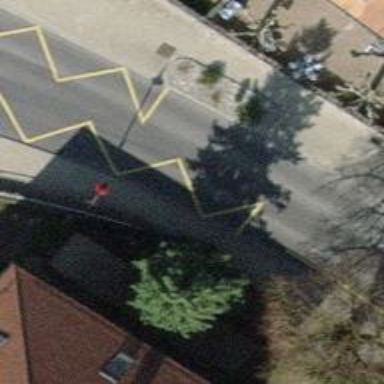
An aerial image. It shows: Bus stop with platform for public transport.